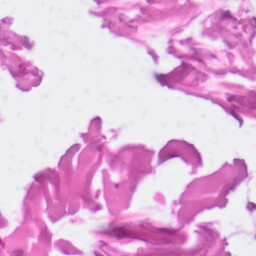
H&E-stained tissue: Skin